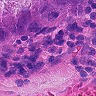
Metastatic tissue present: yes